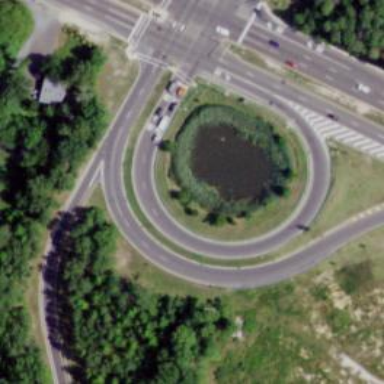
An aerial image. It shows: Trunk_link highway with jughandle junction.